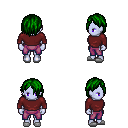
a pixel art fantasy rpg character, female body template, dark elf, purple skin, maroon long-sleeve shirt, magenta pants, green bangs hairstyle, white slippers, four views (front, back, left, right), 2x2 character sprite sheet, small pixel art, hard edges, no anti-aliasing